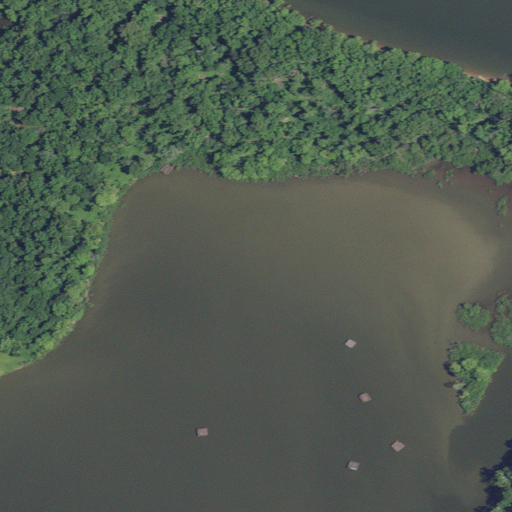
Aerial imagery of valley in Missouri named Milan Hollow containing open water, woody wetlands, deciduous forest, and herbaceous wetlands